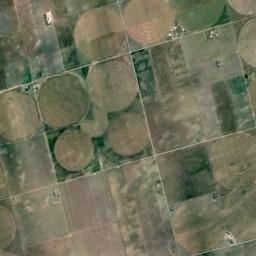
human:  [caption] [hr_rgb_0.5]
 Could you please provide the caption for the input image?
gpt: The circular farmland is divided into different areas .

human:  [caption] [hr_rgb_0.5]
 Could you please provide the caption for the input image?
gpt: Some bare circle farmland are in the light green land .

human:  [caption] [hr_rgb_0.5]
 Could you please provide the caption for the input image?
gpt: Several khaki circular farmlands with different radii are neatly arranged on the wasteland .

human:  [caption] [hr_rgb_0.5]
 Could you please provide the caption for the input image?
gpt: Dozens of circular farmland of different sizes mixed with green and tan, .

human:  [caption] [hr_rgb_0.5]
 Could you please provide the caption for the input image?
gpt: There are some circular farmlands and rectangle farmlands arranged neatly .